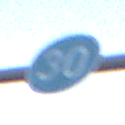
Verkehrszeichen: VorgeschriebeneMindestgeschwindigkeit
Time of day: Dawn
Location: Outdoor (Nature)
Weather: Clear
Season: NotSpecified
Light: Natural